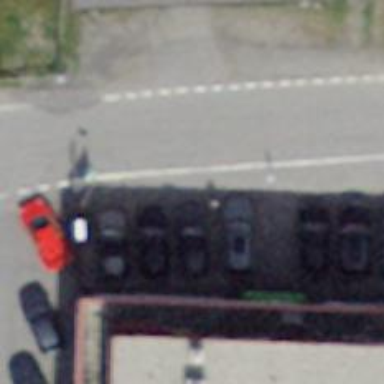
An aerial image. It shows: Car shop.